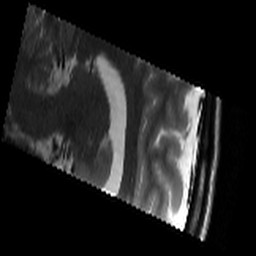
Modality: T2w
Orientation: sagittal
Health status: healthy
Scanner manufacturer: siemens
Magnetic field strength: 3 T
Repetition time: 8.02 s
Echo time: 0.08 s